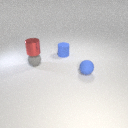
small blue rubber sphere to the right of small gray rubber sphere